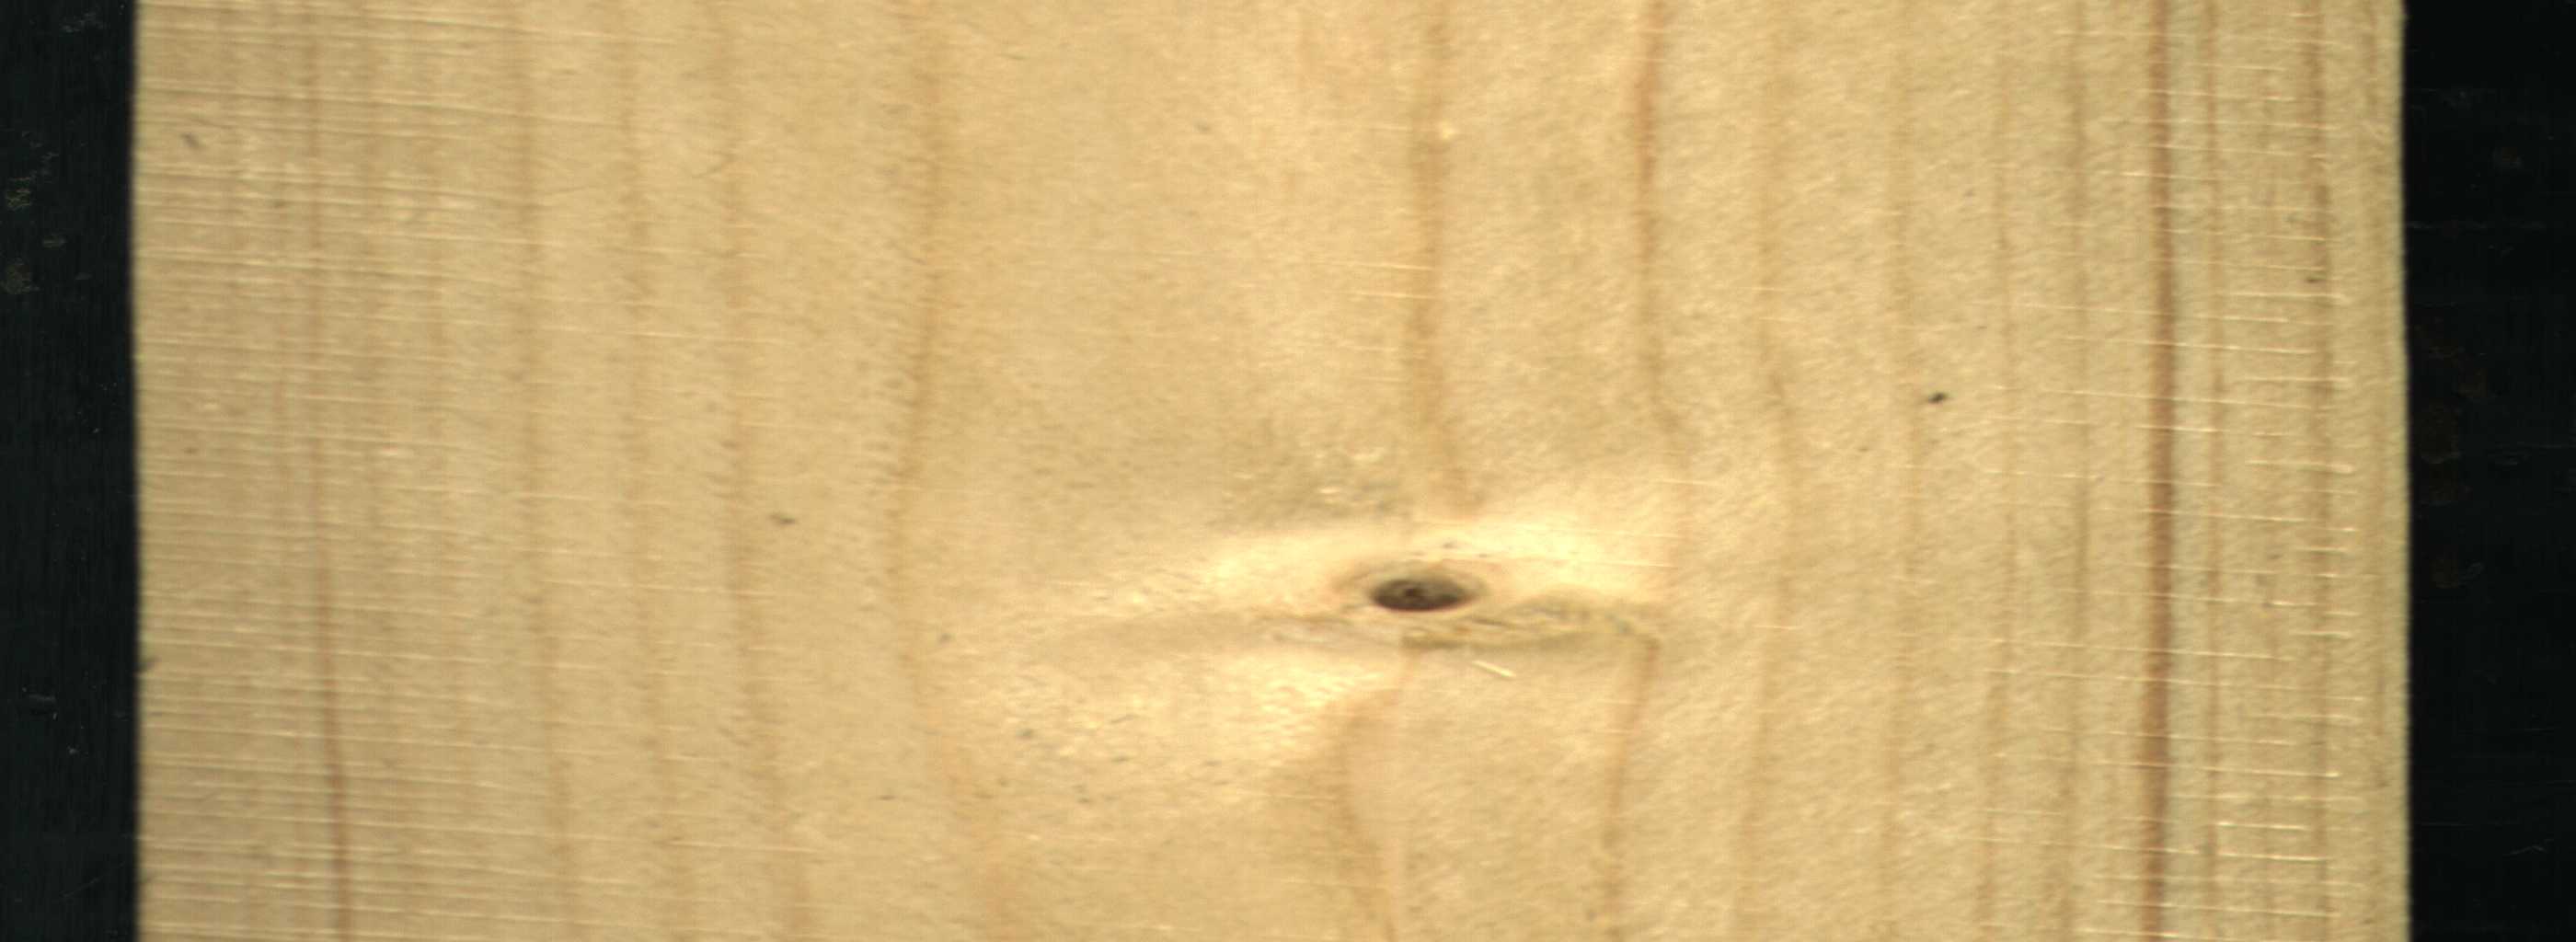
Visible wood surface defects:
Live_Knot